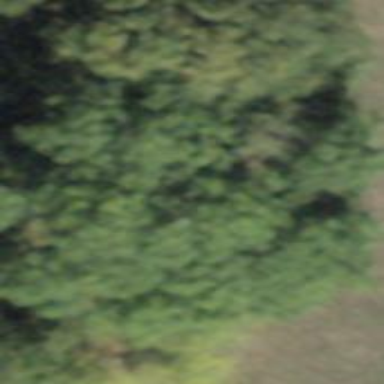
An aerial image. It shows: Row of trees in natural setting.